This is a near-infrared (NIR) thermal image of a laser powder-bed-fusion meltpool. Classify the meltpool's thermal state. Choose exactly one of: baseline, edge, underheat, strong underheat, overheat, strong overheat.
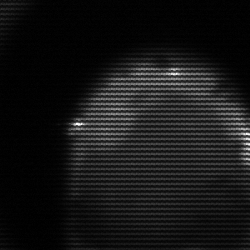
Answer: edge